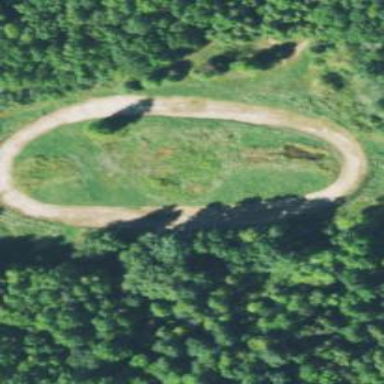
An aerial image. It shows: Motocross raceway for thrilling motocross sports.